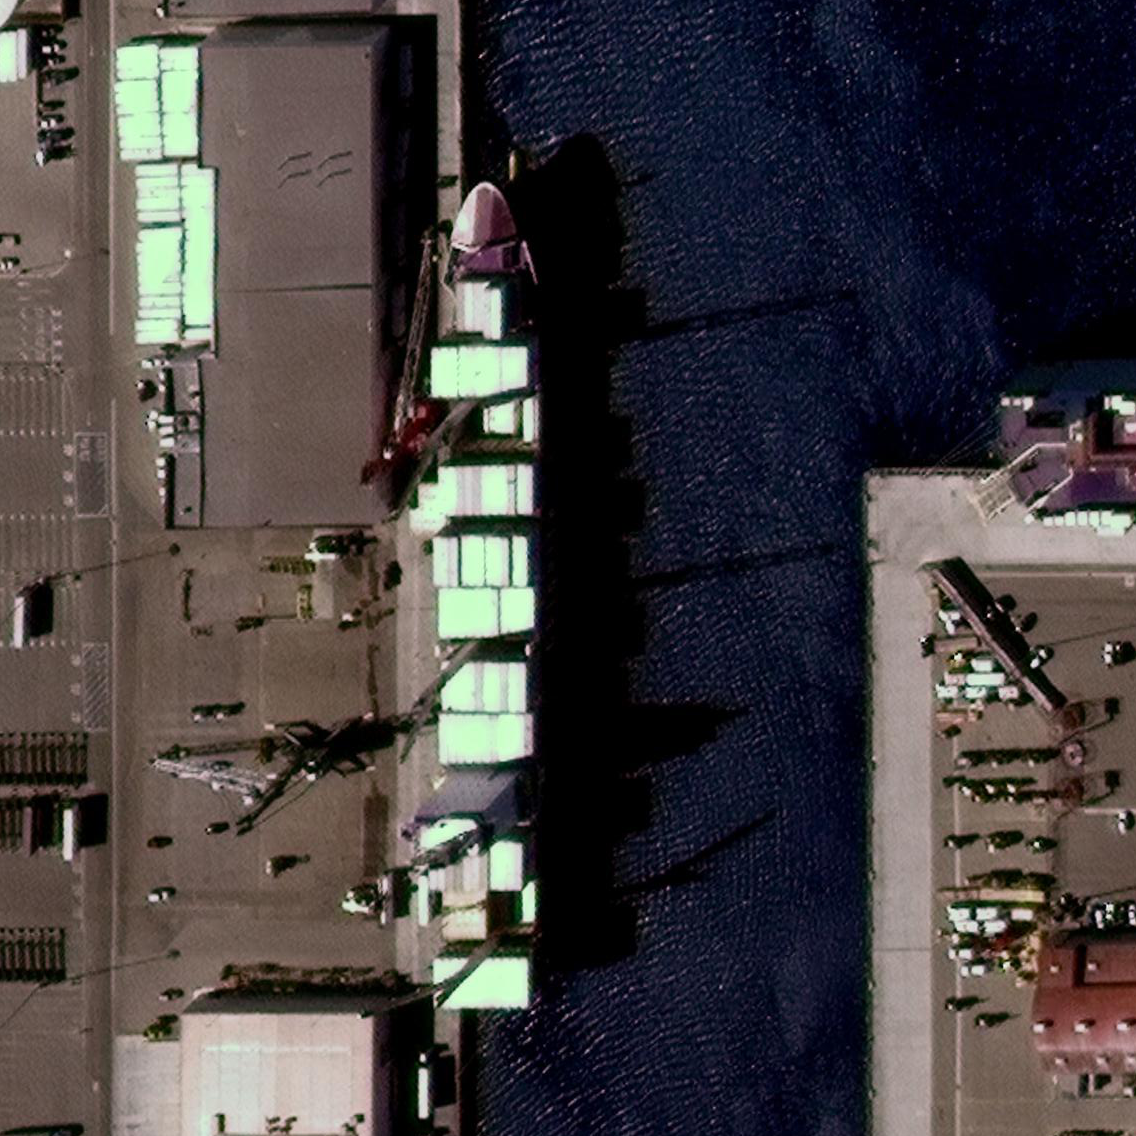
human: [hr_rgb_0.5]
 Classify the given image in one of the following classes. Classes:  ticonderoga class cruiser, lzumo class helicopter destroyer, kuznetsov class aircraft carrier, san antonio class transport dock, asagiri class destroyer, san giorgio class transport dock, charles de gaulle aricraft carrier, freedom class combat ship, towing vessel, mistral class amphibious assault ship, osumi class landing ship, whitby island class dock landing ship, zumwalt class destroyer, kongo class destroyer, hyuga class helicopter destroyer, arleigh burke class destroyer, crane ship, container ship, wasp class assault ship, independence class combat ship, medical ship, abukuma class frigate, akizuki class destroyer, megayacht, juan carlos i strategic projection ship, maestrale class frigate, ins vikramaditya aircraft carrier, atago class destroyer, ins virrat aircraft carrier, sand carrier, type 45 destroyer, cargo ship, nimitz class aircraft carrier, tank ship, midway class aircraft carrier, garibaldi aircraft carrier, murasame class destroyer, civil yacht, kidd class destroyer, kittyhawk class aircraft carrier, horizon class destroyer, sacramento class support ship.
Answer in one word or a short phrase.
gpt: Container ship